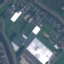
Land use / land cover: Industrial